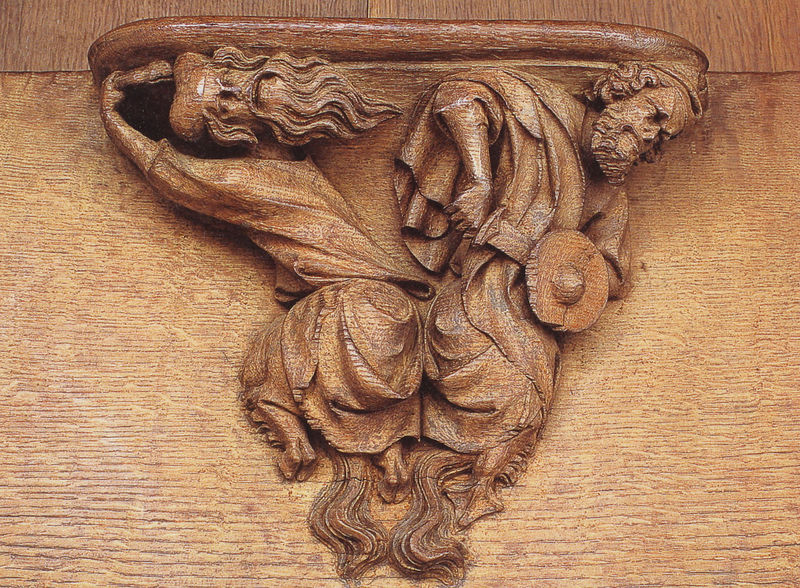
Titel: Kölner Dom, Chorgestühl
Standort: Köln, Dom (EU - D - NRW)
Schlagwörter: kampf, kopf, mann, frau, holz, hut, männer, schmuck, stützen, gebäude, bart, bärte, arm, falten, kleidung, stein, gewand, gebeugt, skulptur, hufe, schweif, relief, man, gestühl, dekor, plastik, griff, schild, schwert, hufen, schnitzerei, klinke, maserung, gesims, fabelwesen, eiche, konsole, karyatiden, gebaude, holzschnitzerei, füßr, saint, bocksbein, plastil, 14.jhr